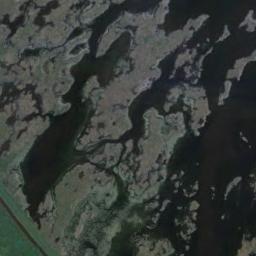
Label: wetland